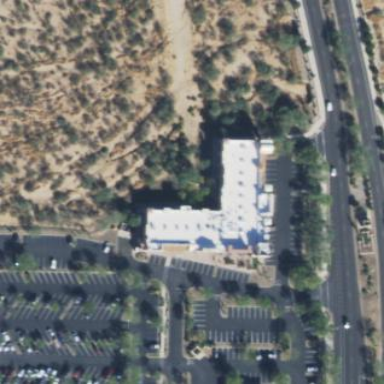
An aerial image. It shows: Retail building.